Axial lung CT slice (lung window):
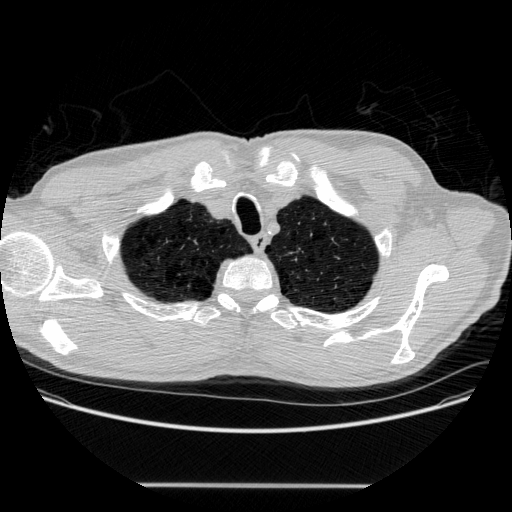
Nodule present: no